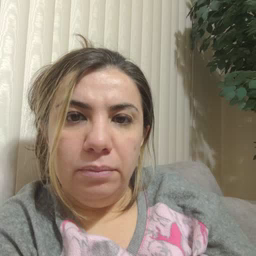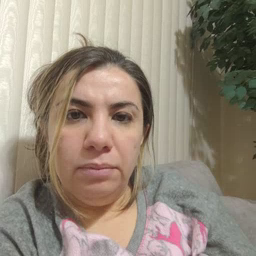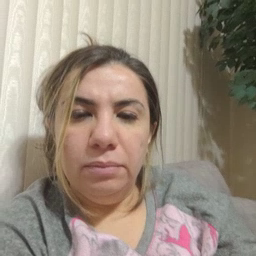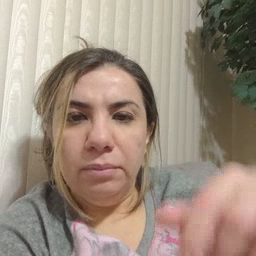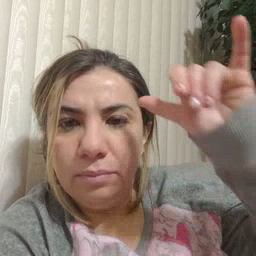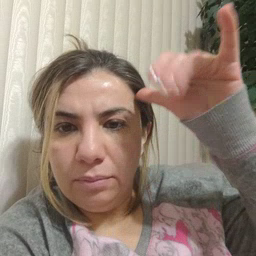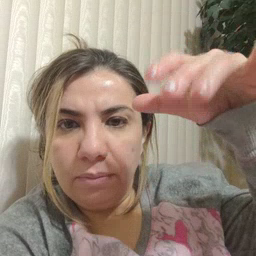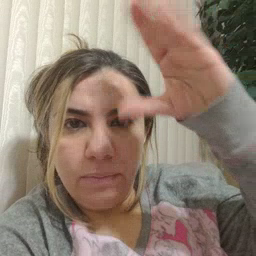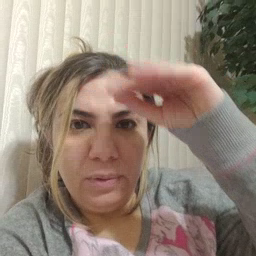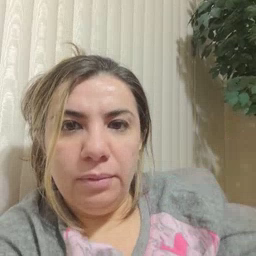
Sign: cowboy